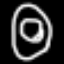
Label: donut